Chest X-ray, PA view. Patient: 29 years old, sex F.
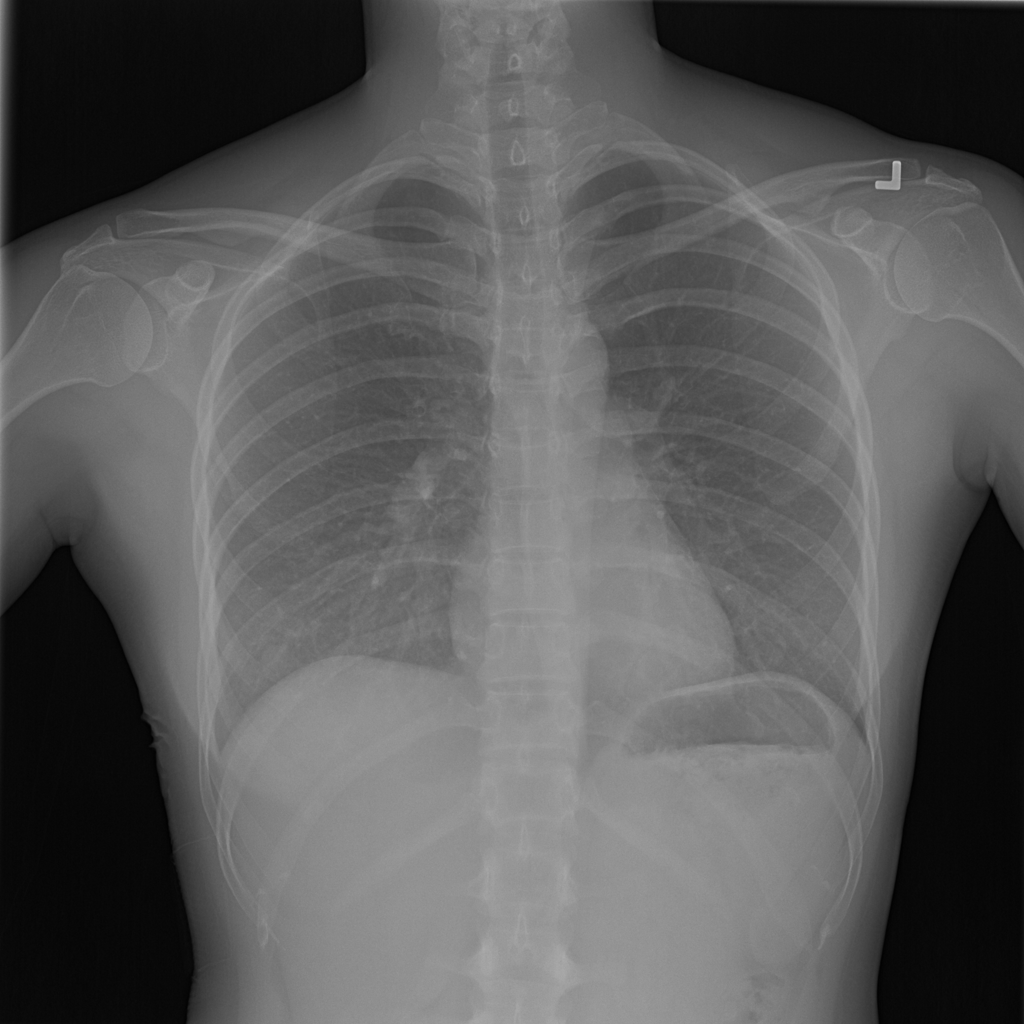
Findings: No Finding